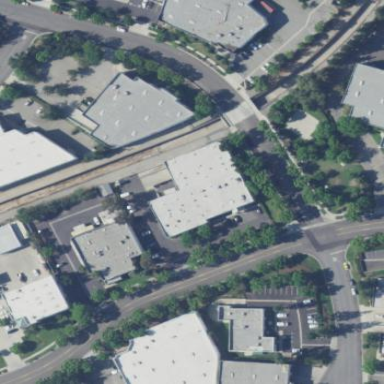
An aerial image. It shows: Warehouse.